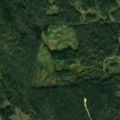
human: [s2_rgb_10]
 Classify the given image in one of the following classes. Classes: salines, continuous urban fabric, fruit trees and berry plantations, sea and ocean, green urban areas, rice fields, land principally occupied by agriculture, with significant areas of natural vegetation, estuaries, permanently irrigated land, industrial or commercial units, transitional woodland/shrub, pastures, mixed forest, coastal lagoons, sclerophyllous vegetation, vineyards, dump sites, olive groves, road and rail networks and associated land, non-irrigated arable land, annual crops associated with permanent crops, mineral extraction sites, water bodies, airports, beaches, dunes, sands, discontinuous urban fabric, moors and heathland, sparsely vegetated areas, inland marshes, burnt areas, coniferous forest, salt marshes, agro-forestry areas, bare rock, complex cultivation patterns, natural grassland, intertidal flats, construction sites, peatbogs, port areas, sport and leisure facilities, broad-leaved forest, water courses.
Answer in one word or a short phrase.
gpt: coniferous forest, transitional woodland/shrub